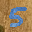
Label: 5